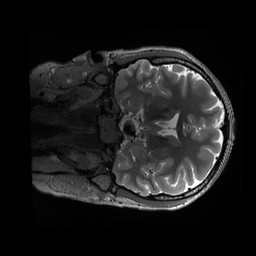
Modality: T2w
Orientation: coronal
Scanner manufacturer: siemens
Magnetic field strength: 3 T
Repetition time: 3.2 s
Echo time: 0.564 s